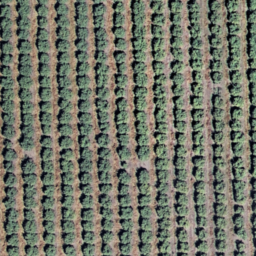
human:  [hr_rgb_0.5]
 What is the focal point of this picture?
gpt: farmland